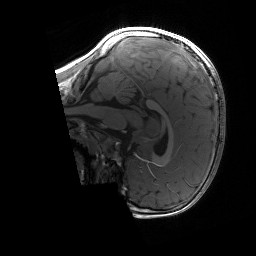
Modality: T1w
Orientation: sagittal
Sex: male
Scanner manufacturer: siemens
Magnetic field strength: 3 T
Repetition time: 1.9 s
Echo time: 0.00243 s